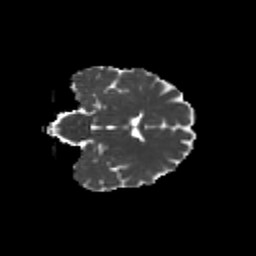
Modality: MD
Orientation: coronal
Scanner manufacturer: siemens
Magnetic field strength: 3 T
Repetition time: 9.2 s
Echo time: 0.084 s